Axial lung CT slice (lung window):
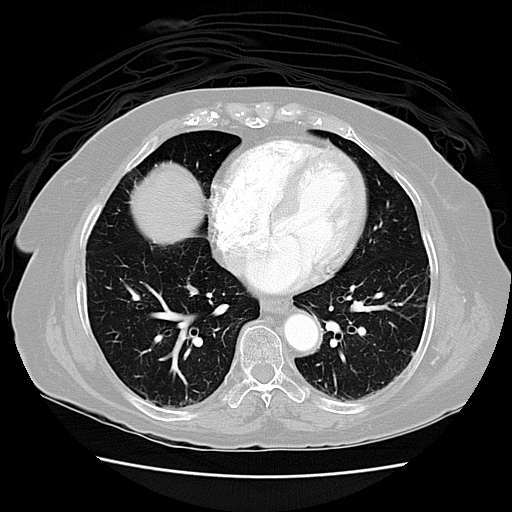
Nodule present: no